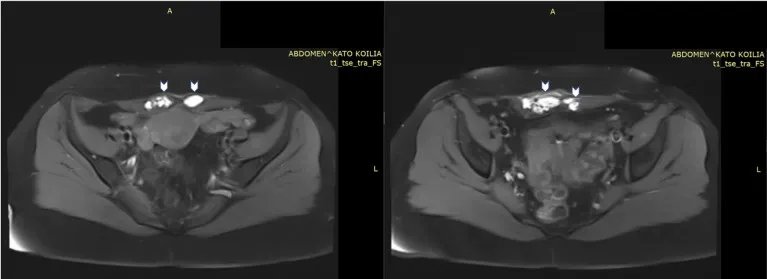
MRI images of lesions (arrows) within the right and left rectus abdominis muscles, exhibiting a hyperintense signal on T1- weighted images.
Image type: radiology (mri)